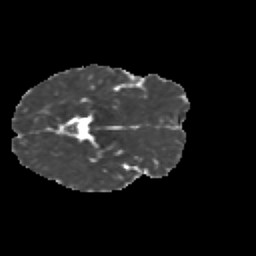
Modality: MD
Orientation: axial
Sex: male
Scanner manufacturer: siemens
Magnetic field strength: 3 T
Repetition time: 5 s
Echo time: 0.071 s